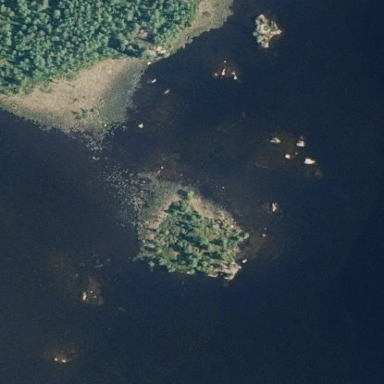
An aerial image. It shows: Islet.